Aerial crown-view tile of a tropical tree (Barro Colorado Island, Panama), acquired 20250512:
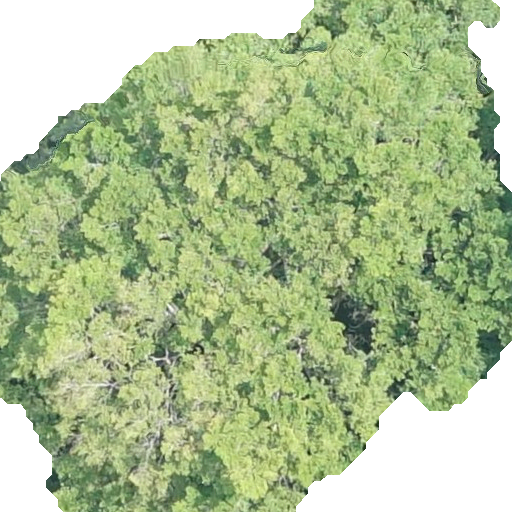
Species: Terminalia amazonia
GBIF accepted scientific name: Terminalia amazonica
Crown area: 326.729 m²